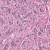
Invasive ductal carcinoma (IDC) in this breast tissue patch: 1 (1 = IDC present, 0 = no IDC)